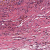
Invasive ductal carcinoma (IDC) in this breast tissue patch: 0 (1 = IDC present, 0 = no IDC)